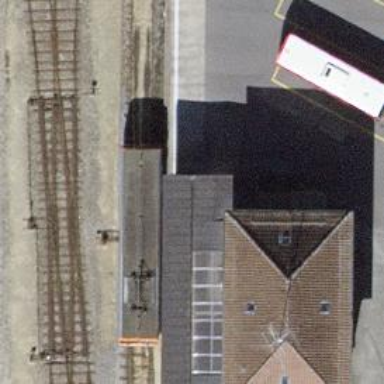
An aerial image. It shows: Railway stop with public transport stop position.